Interaction volume radius: 5 \u00c5
Interaction volume height: 25 \u00c5
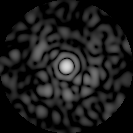
Disorder parameter: 0.8501